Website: lowes
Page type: review-order
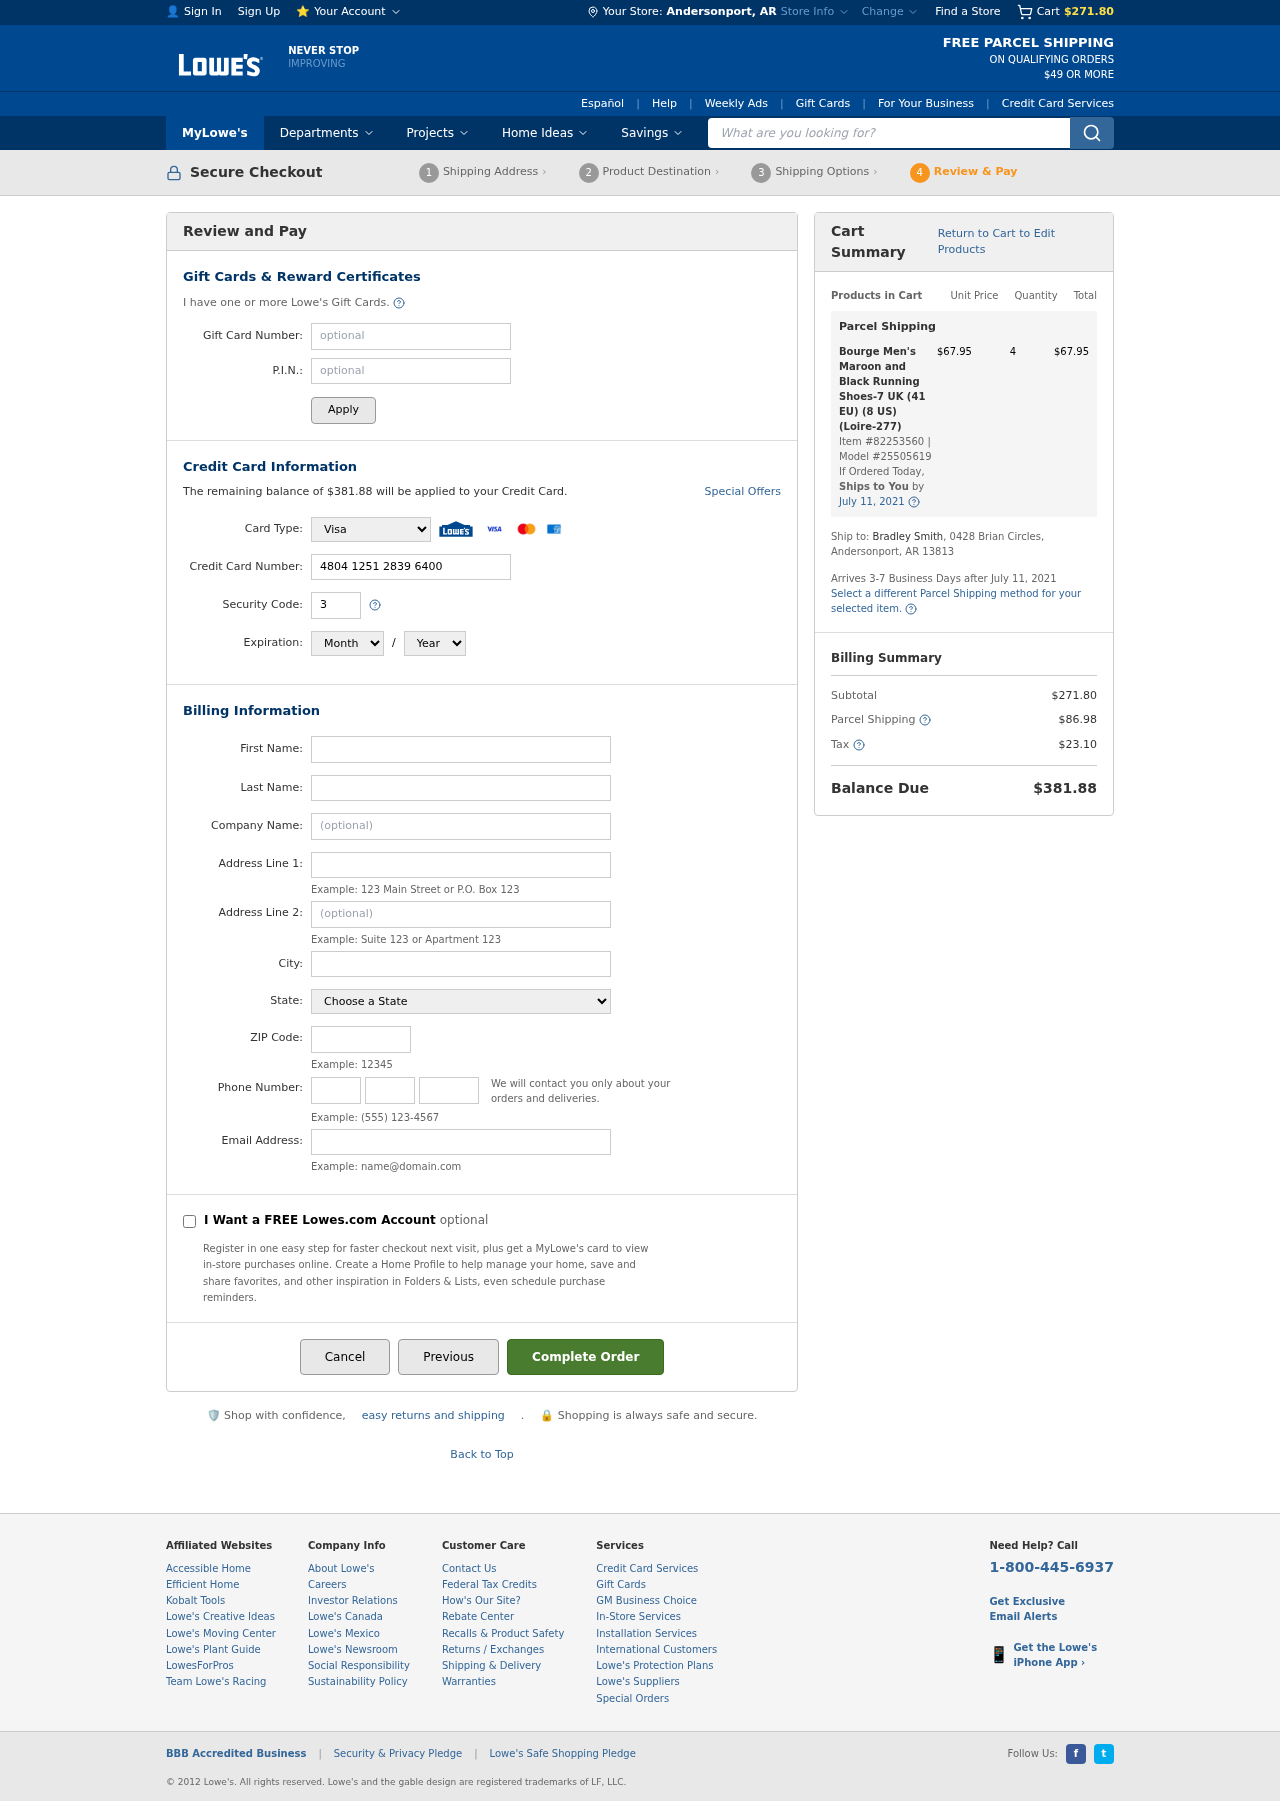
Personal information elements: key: PII_CARD_CVV
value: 358
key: PII_CARD_EXPIRY_MONTH
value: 05
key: PII_CARD_EXPIRY_YEAR
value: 29
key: PII_CARD_NUMBER
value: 4804 1251 2839 6400
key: PII_CARD_TYPE
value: Visa
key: PII_CITY
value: Andersonport
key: PII_CITY_STATE
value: Andersonport, AR
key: PII_EMAIL
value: bsmith@yahoo.com
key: PII_FIRSTNAME
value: Bradley
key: PII_LASTNAME
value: Smith
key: PII_PHONE_AREA
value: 359
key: PII_PHONE_PREFIX
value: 934
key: PII_PHONE_SUFFIX
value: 4547
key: PII_POSTCODE
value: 13813
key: PII_STATE
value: Arkansas
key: PII_STREET
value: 0428 Brian Circles
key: PII_STREET2
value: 0428 Brian Circles
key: PII_FULLNAME2
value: Bradley Smith
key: PII_STATE_ABBR
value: AR
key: PII_POSTCODE_FULL
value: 13813
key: PII_CITY_STATE_ZIP
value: Andersonport, AR 13813
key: PII_POSTCODE_NUMERIC
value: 13813
Product elements: key: PRODUCT1_NAME
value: Bourge Men's Maroon and Black Running Shoes-7 UK (41 EU) (8 US) (Loire-277)
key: PRODUCT1_PRICE
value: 67.95
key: PRODUCT1_QUANTITY
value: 4
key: PRODUCT1_ITEM_NUMBER
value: Item #82253560
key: PRODUCT1_MODEL_NUMBER
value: Model #25505619
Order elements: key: ORDER_SUBTOTAL
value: $271.80
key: ORDER_BALANCE_DUE
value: $381.88
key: ORDER_SHIPPING_DATE
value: July 11, 2021
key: ORDER_ITEM_TOTAL
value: $67.95
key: ORDER_SHIPPING_DATE2
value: July 11, 2021
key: ORDER_SHIPPING_COST
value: $86.98
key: ORDER_TAX
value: $23.10
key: ORDER_TOTAL
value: $381.88
Search elements: key: HEADER_SEARCH
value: What are you looking for?